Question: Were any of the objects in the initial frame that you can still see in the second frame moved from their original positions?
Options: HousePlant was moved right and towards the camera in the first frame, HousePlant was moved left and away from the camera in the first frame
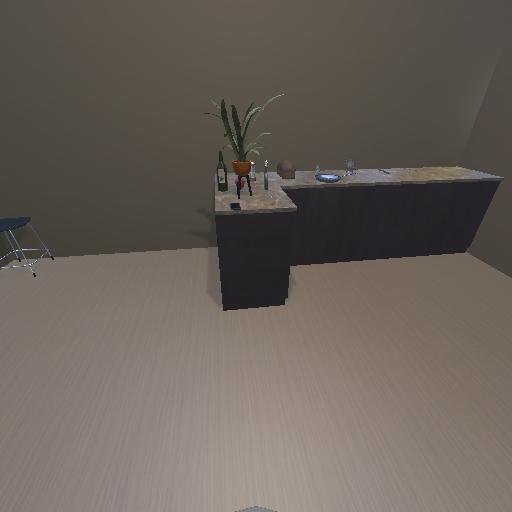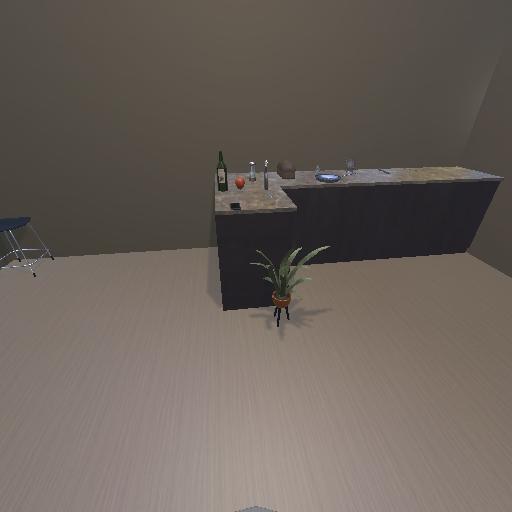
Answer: HousePlant was moved right and towards the camera in the first frame